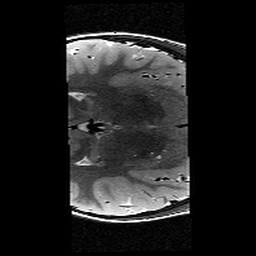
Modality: T2w
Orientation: axial
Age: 12
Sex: female
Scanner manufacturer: siemens
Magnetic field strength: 3 T
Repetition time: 9.23 s
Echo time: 0.067 s